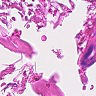
Metastatic tissue present: no